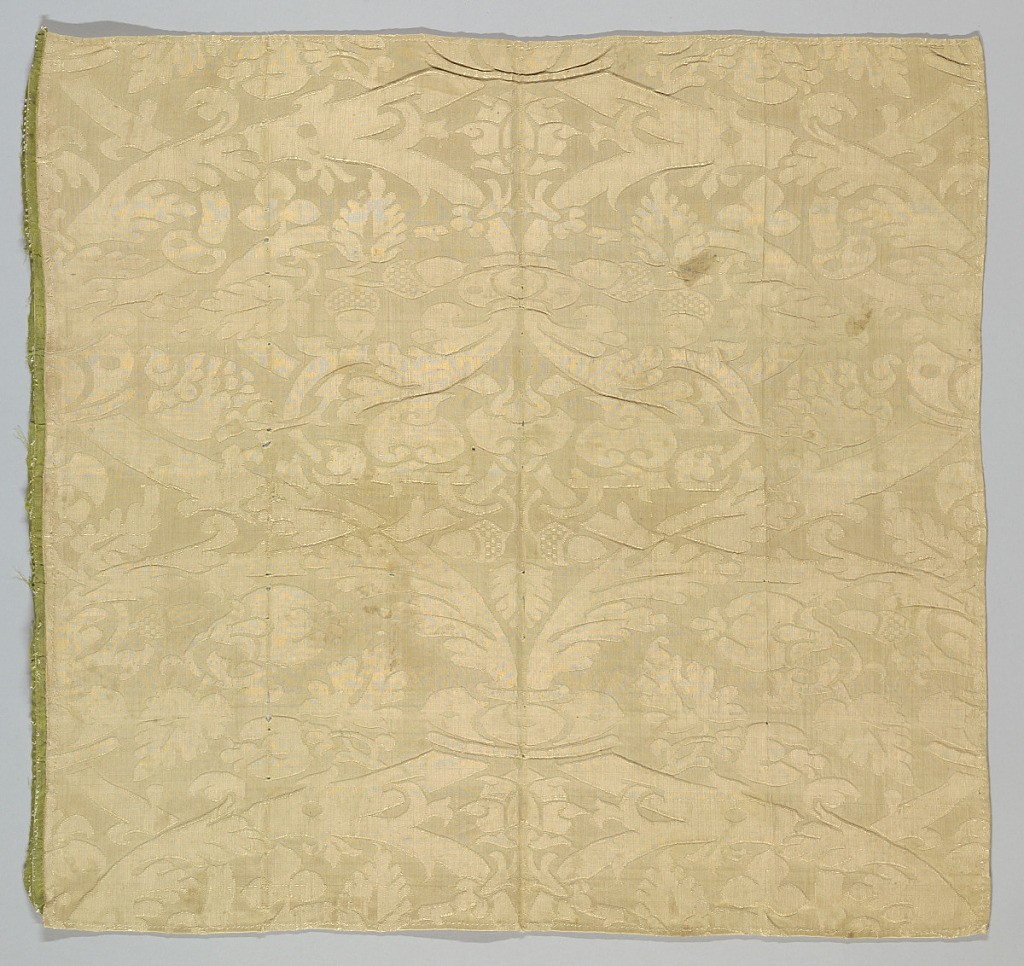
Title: Fragment
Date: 17th century
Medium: silk Technique: 5-harness satin damask
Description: One rose-tan repeat of a symmetrical pattern (mirror image on the center line) of superimposed ogee trellis with leaves, fruit and acorns.